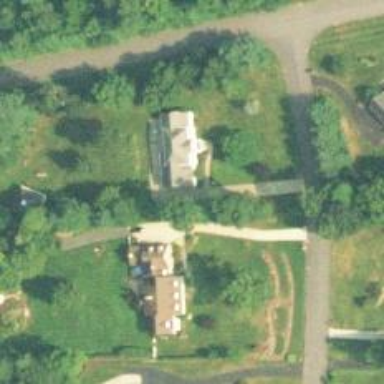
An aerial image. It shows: Driveway.